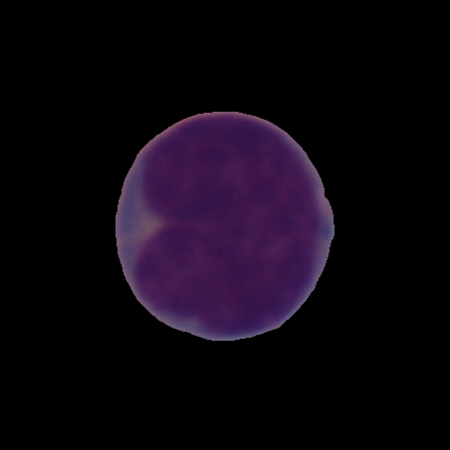
Label: cancer